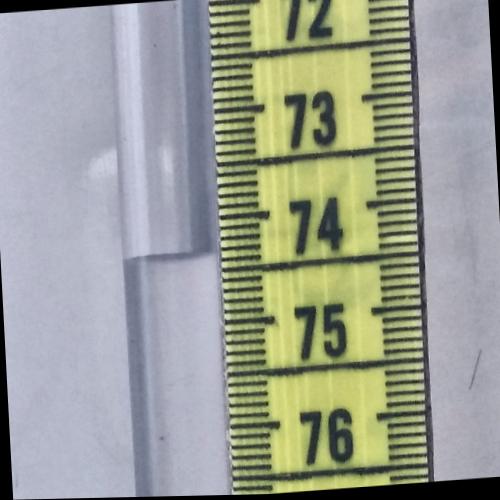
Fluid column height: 74.3 cm